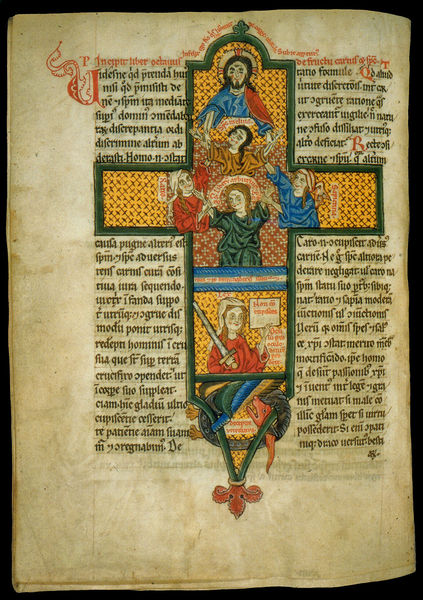
Titel: Speculum Virginum
Institution: Leipzig, Universitätsbibliothek
Schlagwörter: blau, gott, gelb, grün, bunt, frau, schwarz, rot, muster, alt, bart, rahmen, gewand, gold, schrift, papier, buch, kreuz, seite, illustration, schwert, text, initiale, lilie, buchseite, heiligenschein, nimbus, christus, jesus, heilige, drachen, historisch, latein, initial, buchmalerei